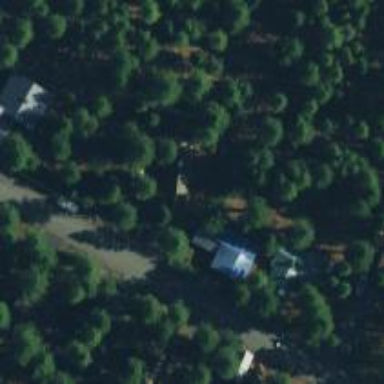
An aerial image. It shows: Evergreen woodland with needle-leaved trees.